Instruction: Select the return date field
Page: home
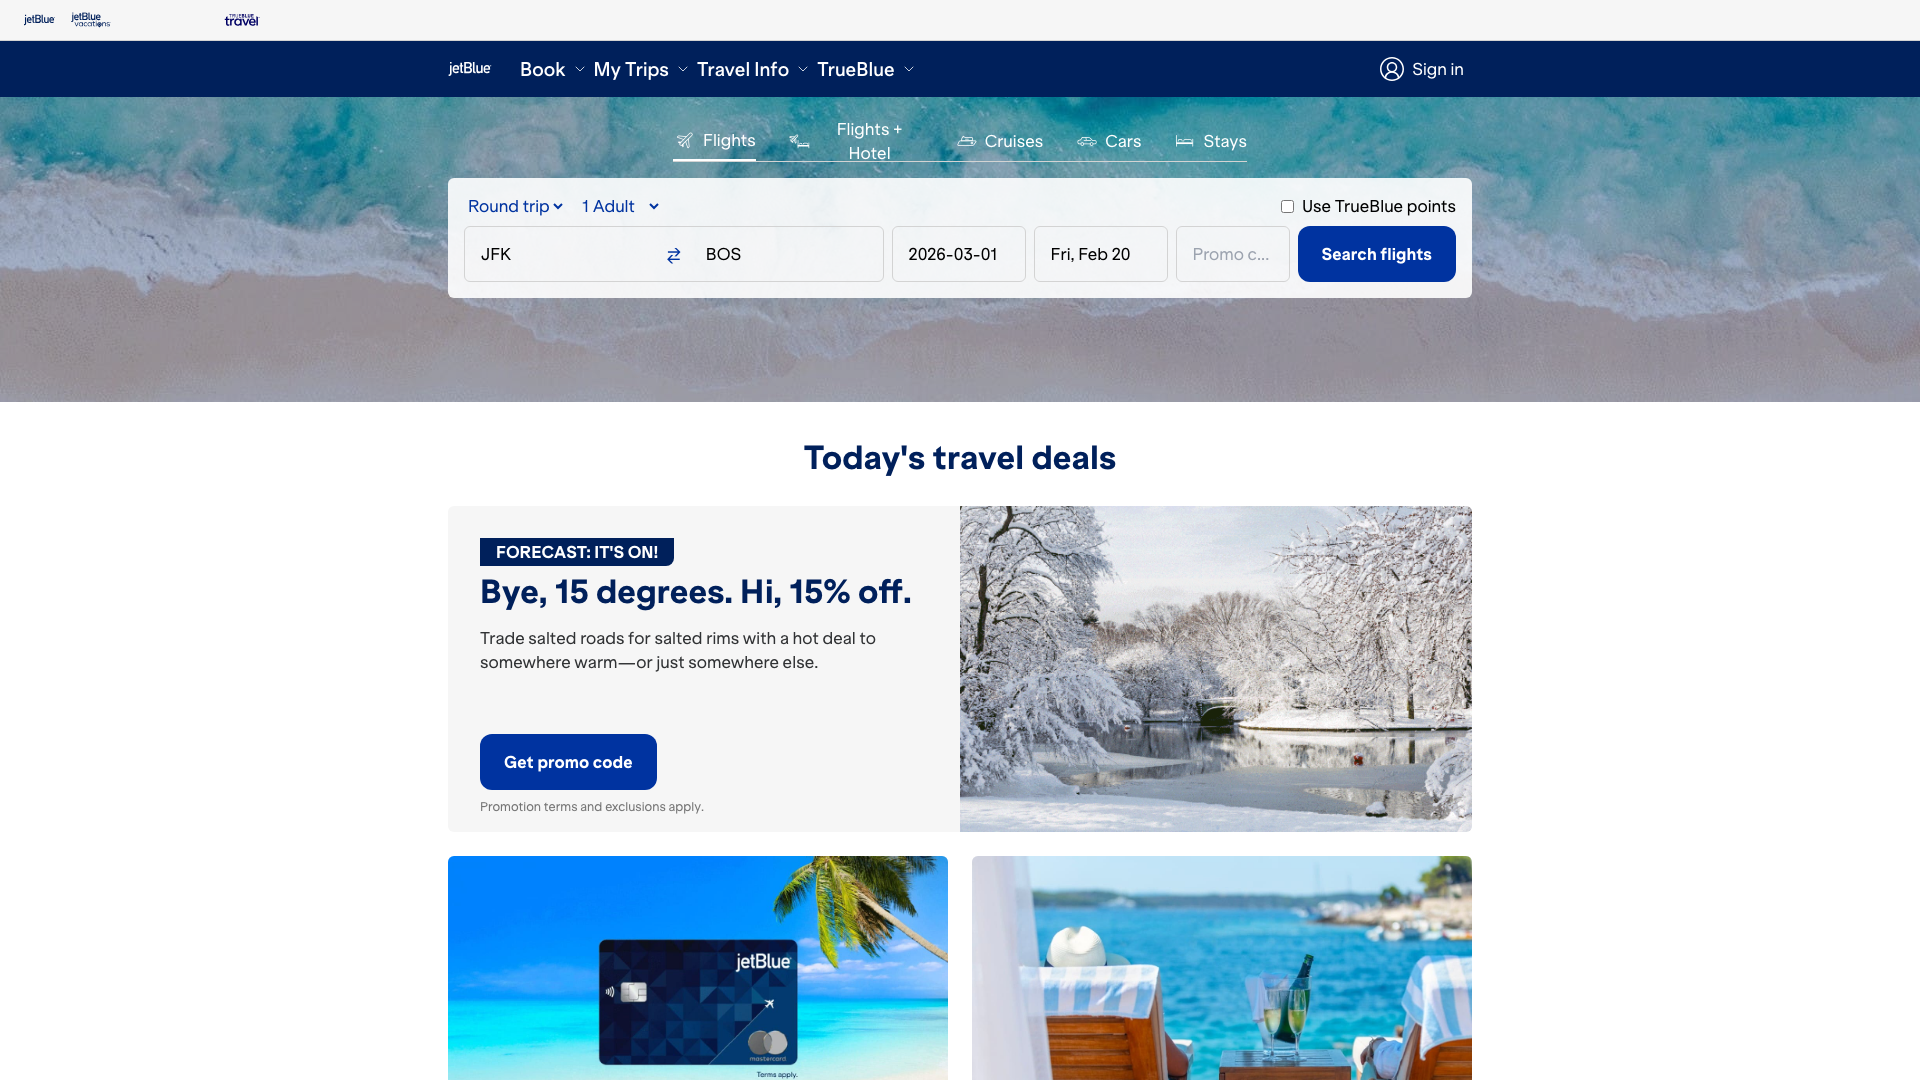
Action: click